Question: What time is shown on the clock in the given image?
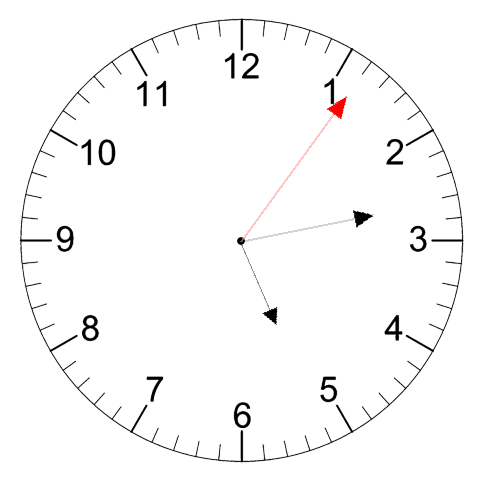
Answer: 05:13:06